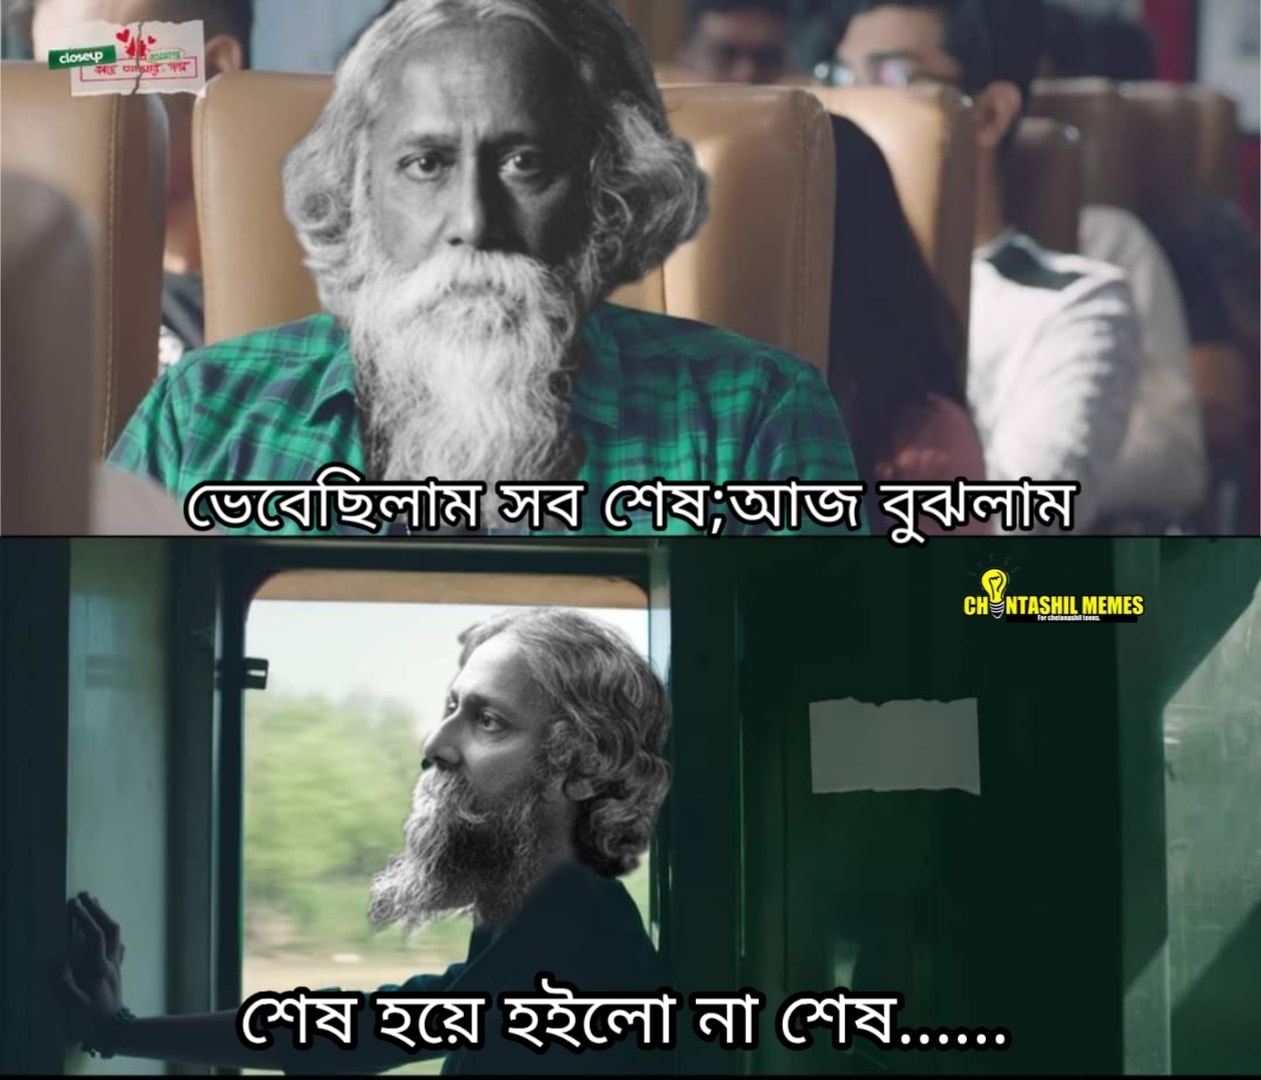
Caption: ভেবেছিলাম সব শেষ ; আজ বুঝলাম   শেষ হয়ে হইলো না শেষ...
Label: non-hate